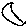
Label: moon